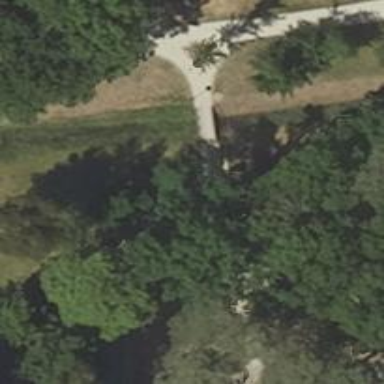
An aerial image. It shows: Footway on bridge.